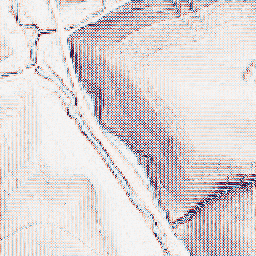
Category: wavelet
Decomposition family: wavelet_dwt
Decomposition parameters: wavelet: haar
level: 1
Upsampling method: cubic_catmull_rom
Upsampling parameters: scale: 2
Upsampling scale: 2